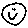
Label: smiley face